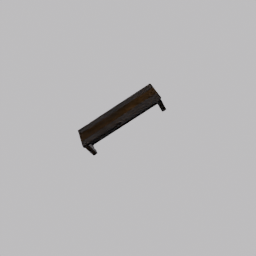
Label: furniture